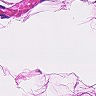
Metastatic tissue present: no